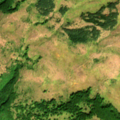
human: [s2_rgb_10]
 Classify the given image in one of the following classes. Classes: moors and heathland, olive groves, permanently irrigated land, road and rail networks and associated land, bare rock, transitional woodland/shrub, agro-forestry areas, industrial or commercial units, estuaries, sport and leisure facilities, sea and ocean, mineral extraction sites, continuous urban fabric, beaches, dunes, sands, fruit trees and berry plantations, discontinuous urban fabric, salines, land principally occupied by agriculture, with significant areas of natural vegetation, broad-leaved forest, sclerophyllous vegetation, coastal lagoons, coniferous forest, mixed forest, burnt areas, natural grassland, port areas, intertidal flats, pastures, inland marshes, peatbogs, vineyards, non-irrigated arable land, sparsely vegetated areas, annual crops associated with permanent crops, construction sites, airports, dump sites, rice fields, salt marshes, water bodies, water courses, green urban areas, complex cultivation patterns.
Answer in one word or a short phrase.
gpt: pastures, broad-leaved forest, natural grassland, transitional woodland/shrub